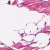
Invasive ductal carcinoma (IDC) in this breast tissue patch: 1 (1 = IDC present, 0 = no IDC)